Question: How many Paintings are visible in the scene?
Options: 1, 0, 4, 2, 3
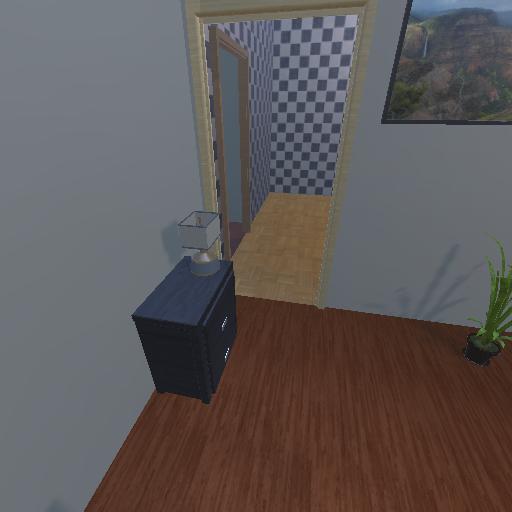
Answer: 1